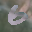
Label: 6